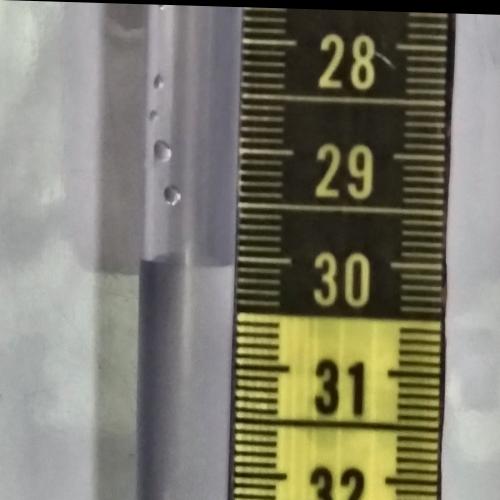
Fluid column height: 30.1 cm